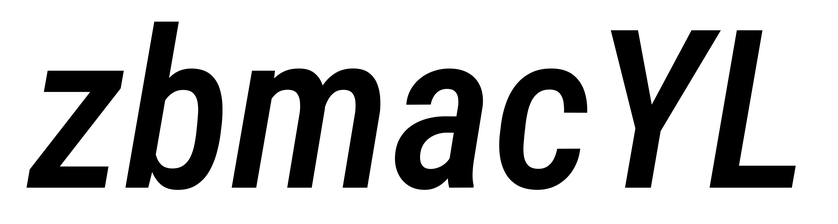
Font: Roboto-Italic_Condensed_Medium_Italic